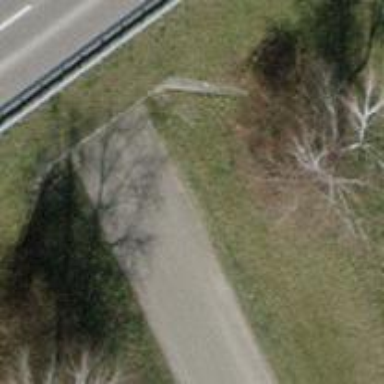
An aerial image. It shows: Asphalt surface.